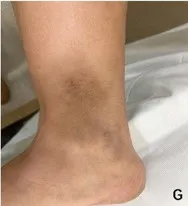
Medial ankle. Regions of both hands before and after 20 days of treatment with tofacitinib. After 20 days of treatment (E-H) A reduction in size or disappearance of vesicles and papules on the palmar, dorsal, and medial ankle regions was noted. Furthermore, there was an improvement in the hyperkeratosis of the soles.
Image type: medical_photograph (skin_photograph)